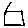
Label: house